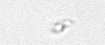
Label: detritus